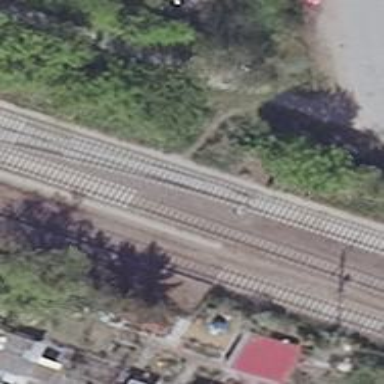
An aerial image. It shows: Railway switch with the turnout on the left side.